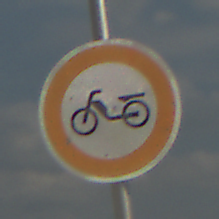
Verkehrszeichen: VerbotMofas
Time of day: MorningAfternoon
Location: Outdoor (Beach)
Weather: PartlyCloudy
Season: NotSpecified
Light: Natural